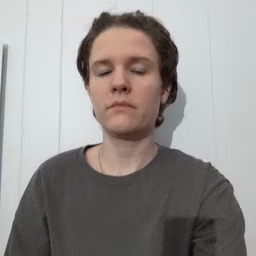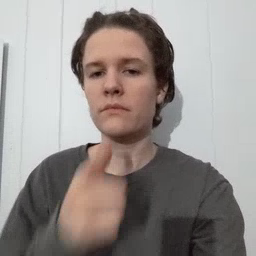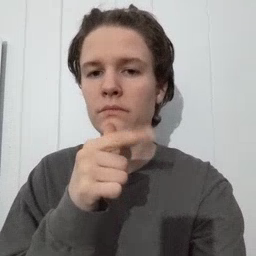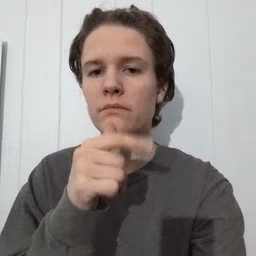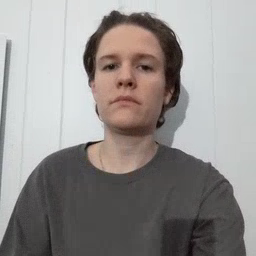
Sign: who